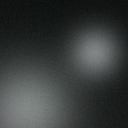
Screen state: off